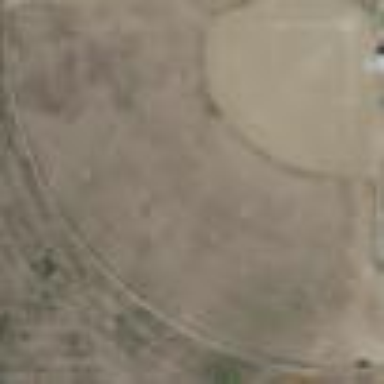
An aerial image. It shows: Baseball pitch for leisure land.